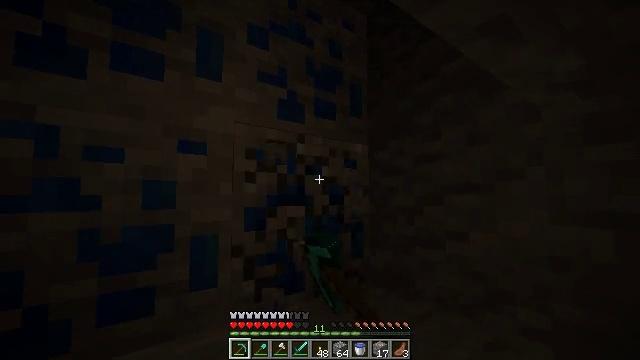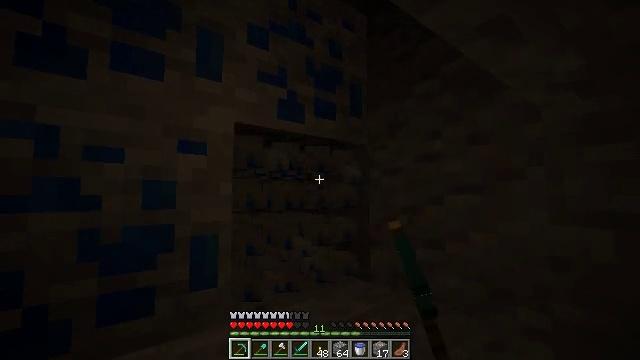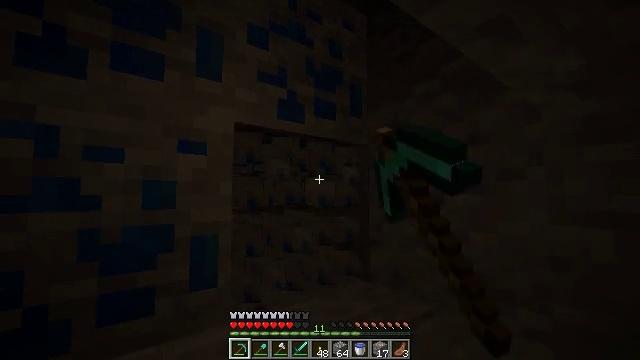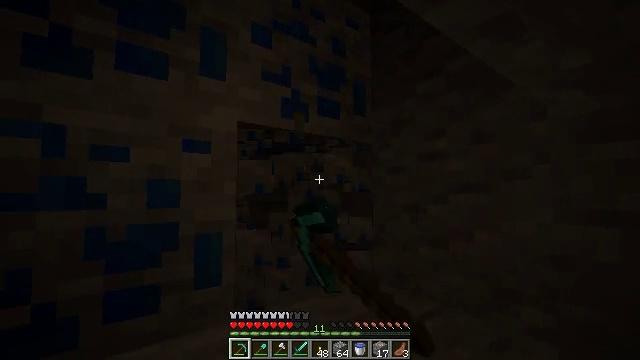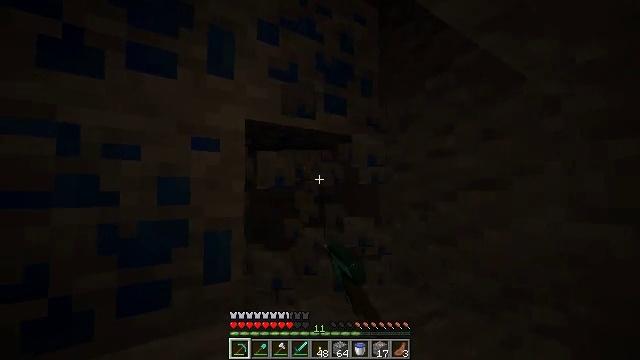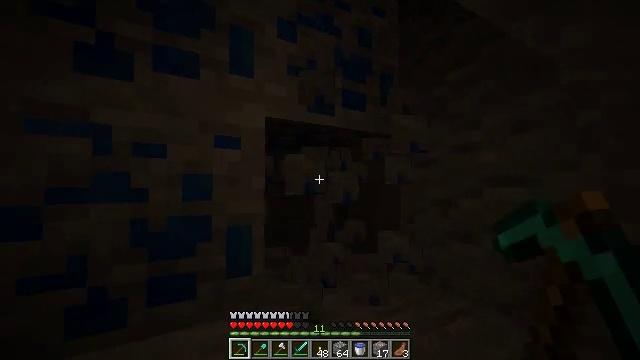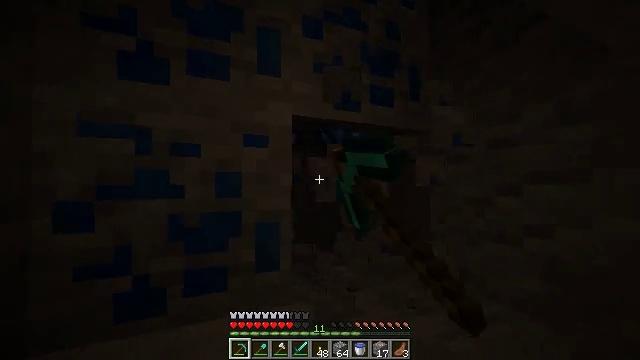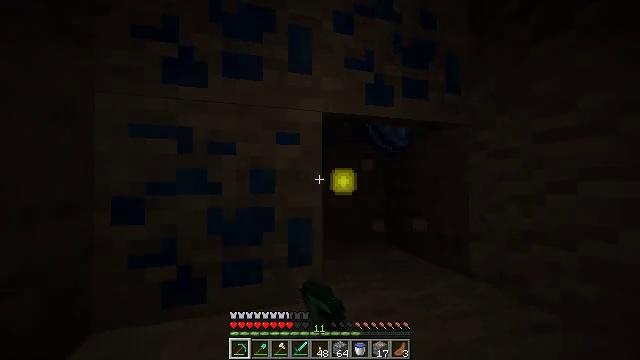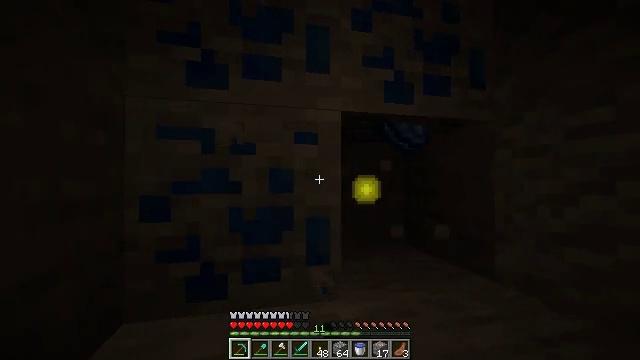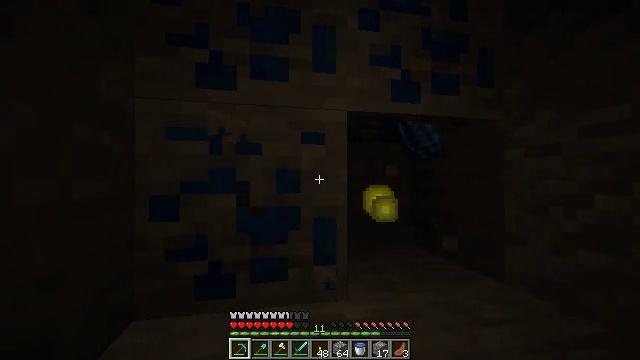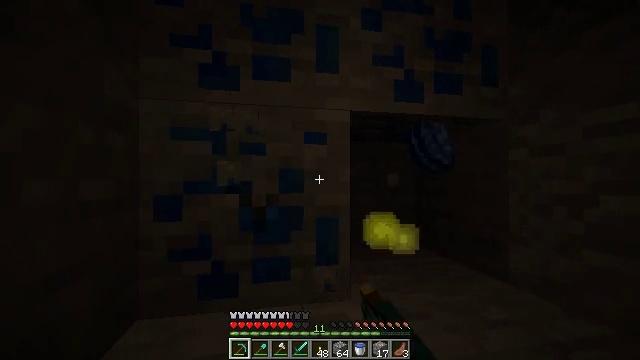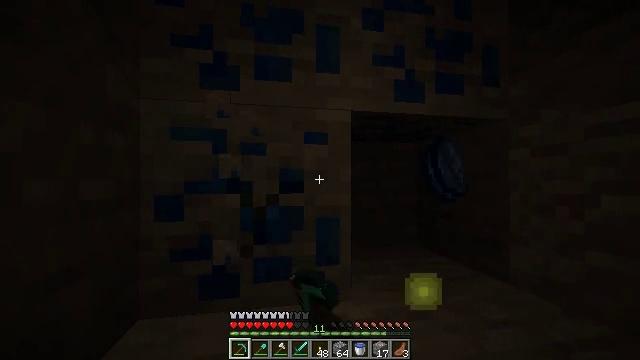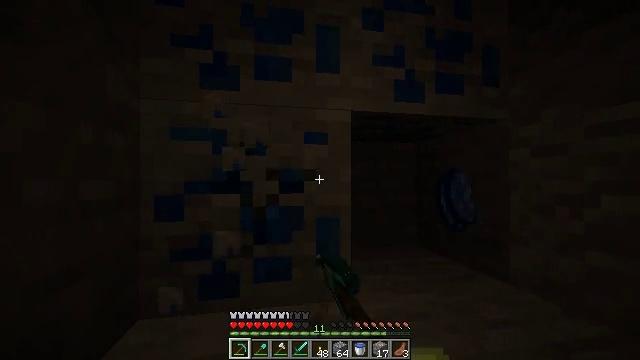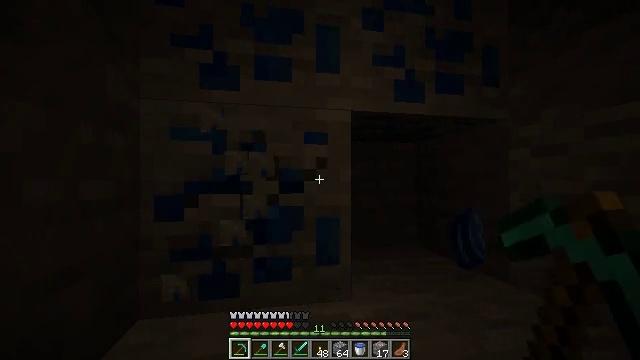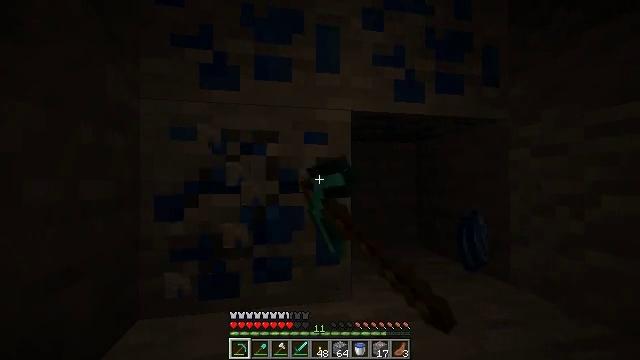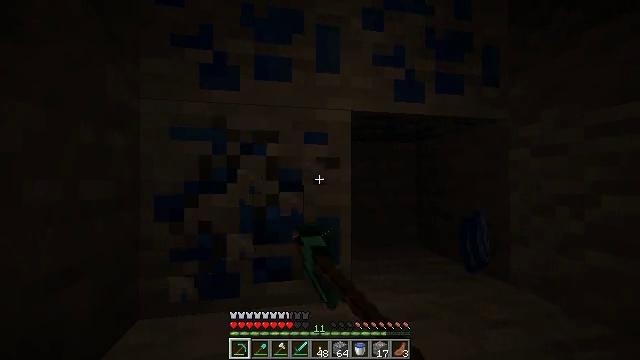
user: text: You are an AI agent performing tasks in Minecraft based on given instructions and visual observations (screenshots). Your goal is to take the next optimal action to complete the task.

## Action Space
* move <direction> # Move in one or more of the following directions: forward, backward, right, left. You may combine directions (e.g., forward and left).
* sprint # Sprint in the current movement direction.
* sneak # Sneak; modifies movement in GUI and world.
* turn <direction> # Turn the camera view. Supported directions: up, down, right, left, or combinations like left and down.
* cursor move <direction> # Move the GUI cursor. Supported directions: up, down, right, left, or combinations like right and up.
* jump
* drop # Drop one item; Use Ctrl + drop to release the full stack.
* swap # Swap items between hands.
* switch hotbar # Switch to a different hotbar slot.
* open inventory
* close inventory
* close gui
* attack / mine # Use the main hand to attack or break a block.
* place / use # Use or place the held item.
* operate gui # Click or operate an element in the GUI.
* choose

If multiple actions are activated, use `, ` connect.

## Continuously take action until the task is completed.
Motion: motion action
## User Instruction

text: Break lapis ore with a pickaxe.
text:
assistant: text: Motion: attack / mine
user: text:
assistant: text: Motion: attack / mine
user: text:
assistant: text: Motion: attack / mine
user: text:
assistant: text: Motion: turn left, attack / mine
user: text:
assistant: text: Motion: turn left, attack / mine
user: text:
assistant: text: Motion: turn left, attack / mine
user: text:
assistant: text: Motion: turn left, attack / mine
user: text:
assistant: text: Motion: turn left, attack / mine
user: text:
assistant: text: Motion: turn left, attack / mine
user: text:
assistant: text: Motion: attack / mine
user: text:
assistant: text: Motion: attack / mine
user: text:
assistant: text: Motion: attack / mine
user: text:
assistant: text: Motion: attack / mine
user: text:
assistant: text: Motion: attack / mine
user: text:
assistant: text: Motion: attack / mine
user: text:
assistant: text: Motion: attack / mine
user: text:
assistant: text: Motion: attack / mine
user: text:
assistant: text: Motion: attack / mine
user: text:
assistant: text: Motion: attack / mine
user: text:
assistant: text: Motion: attack / mine
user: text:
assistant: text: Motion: attack / mine
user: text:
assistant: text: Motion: attack / mine
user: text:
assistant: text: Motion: turn right and up, attack / mine
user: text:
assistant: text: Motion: turn up, attack / mine
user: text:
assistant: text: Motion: turn up, attack / mine
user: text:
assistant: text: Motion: turn up, attack / mine
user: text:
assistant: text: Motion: attack / mine
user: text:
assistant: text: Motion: attack / mine
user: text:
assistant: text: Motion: attack / mine
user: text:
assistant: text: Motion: attack / mine